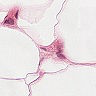
Metastatic tissue present: no